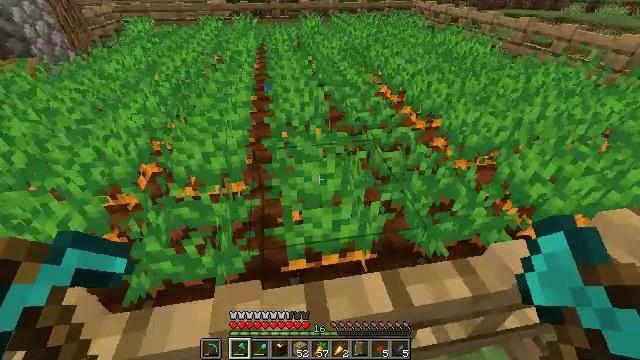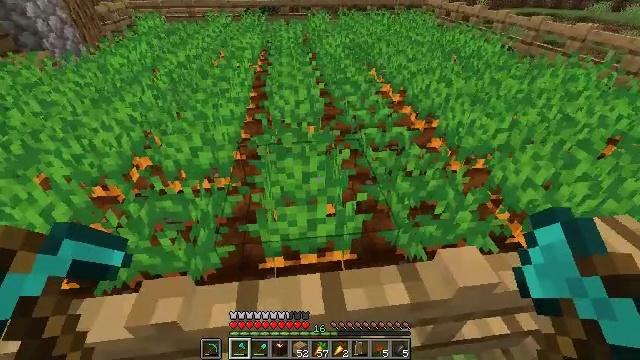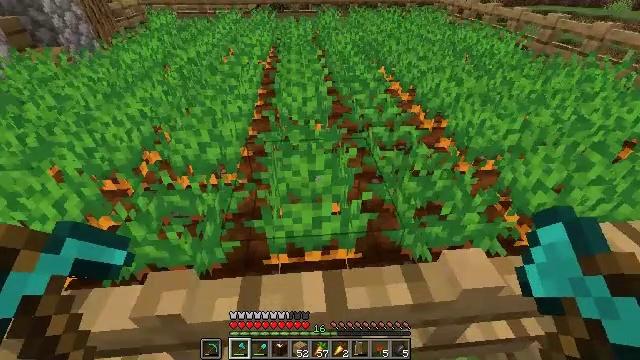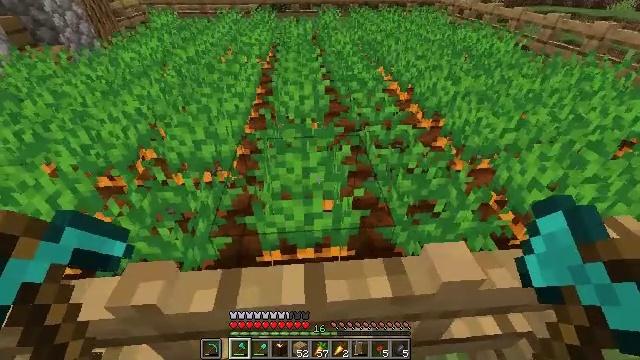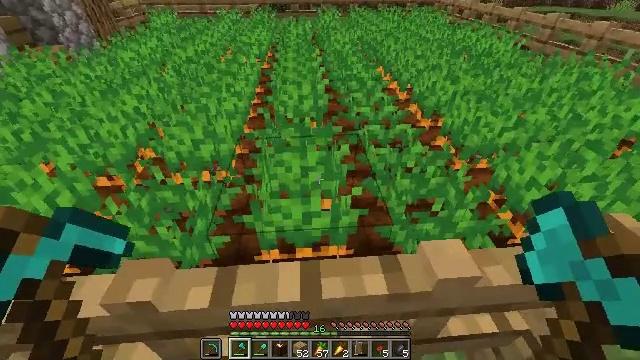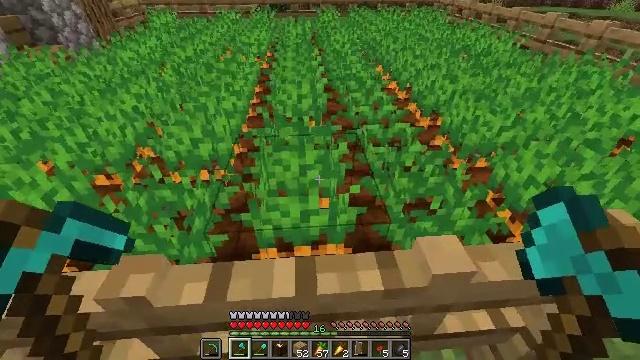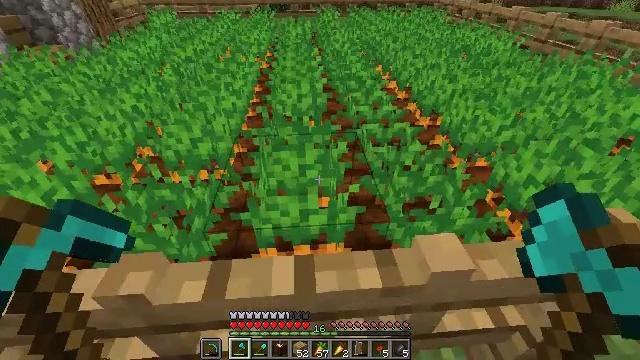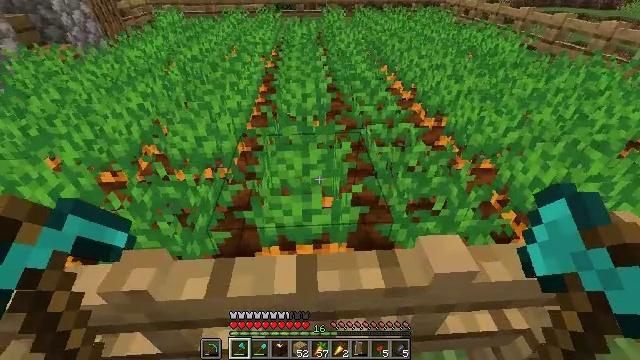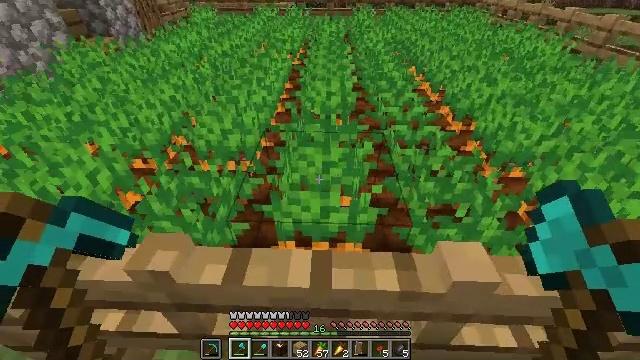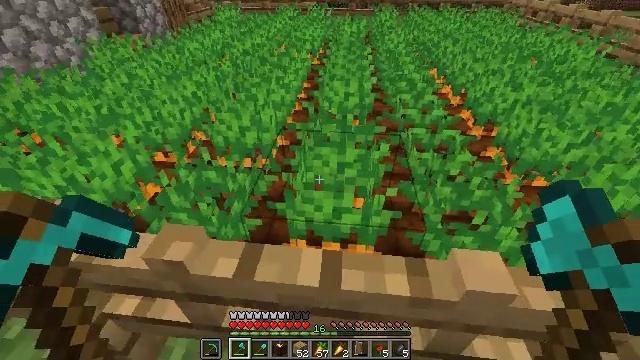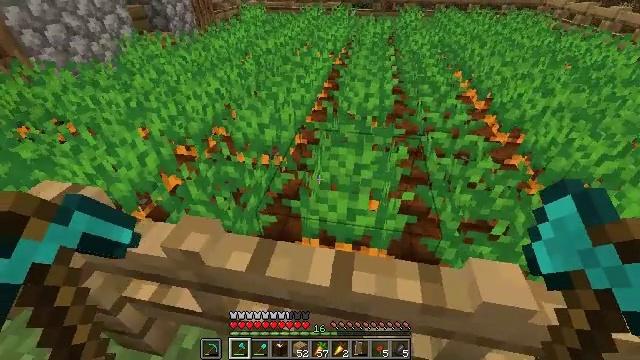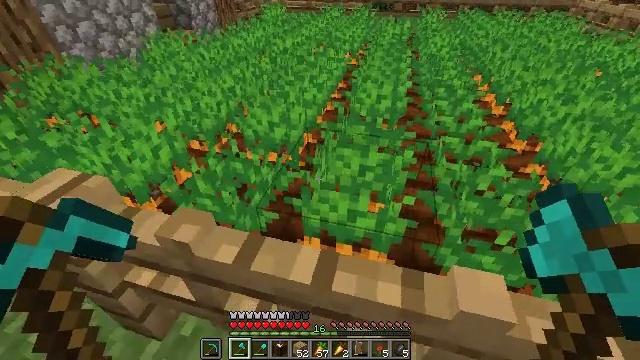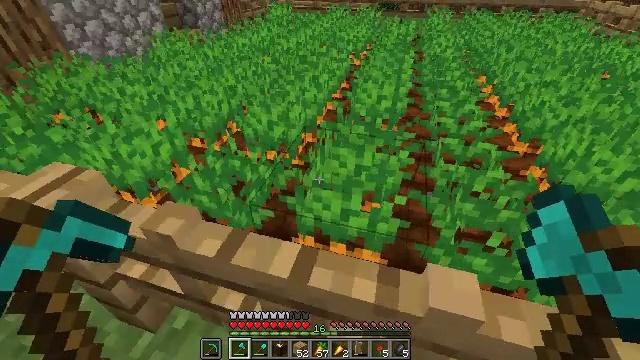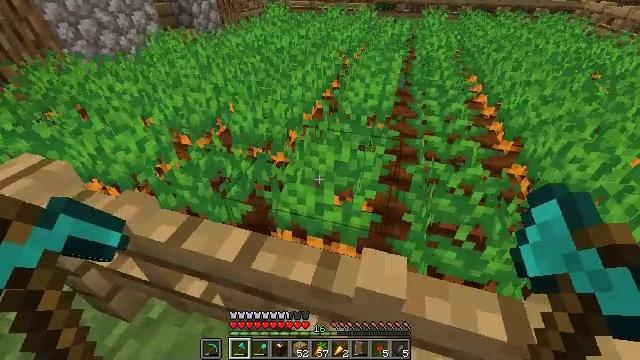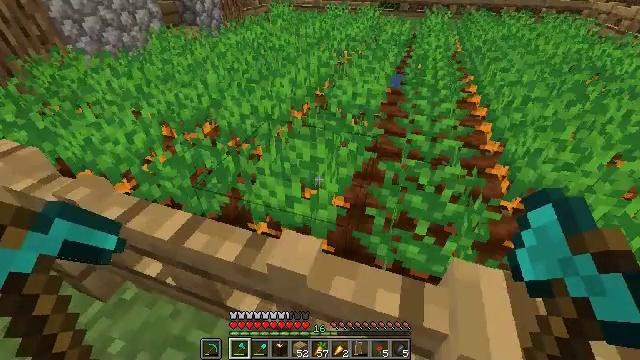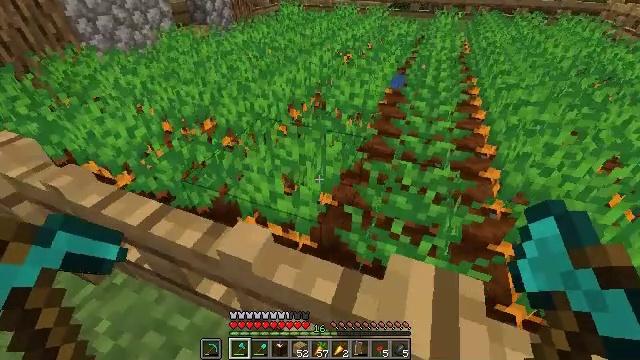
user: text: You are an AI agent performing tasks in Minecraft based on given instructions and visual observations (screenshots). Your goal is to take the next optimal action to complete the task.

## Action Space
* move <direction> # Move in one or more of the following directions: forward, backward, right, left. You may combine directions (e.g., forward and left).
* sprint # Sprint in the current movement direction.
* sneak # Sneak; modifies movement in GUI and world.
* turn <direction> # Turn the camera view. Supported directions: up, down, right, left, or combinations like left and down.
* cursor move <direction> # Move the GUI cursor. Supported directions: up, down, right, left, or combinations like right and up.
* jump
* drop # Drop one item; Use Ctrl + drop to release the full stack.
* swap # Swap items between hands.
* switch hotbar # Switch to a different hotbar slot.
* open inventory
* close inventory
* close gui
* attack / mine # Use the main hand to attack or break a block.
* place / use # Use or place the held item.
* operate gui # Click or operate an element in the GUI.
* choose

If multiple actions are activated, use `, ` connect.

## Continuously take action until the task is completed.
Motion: motion action
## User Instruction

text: Open the crafting table and craft a fletching table.
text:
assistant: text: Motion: turn left
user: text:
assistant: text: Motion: turn left
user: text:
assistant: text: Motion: no_op
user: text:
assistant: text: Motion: no_op
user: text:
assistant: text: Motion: no_op
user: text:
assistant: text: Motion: no_op
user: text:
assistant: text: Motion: turn left
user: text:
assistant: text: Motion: turn left
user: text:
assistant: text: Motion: turn left
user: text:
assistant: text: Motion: turn left
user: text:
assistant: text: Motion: move right, turn left
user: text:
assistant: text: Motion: move right, turn left
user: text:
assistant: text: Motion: move right
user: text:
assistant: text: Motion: move right, turn left
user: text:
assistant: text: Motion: move right, turn left
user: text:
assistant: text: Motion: move right, turn left
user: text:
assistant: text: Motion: move right, turn left
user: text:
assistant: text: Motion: move right
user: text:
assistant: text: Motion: move right
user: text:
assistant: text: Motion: move right
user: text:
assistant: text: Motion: move right
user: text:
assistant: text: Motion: move right
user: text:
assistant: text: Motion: turn right
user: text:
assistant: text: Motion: turn right
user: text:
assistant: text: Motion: turn right
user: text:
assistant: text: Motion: turn right
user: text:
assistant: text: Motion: no_op
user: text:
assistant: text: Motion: no_op
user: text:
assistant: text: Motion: turn left
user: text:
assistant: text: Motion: turn left and up